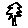
Label: tree